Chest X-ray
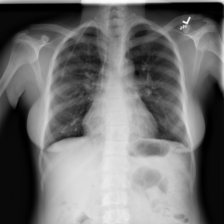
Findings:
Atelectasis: negative
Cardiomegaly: negative
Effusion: negative
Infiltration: negative
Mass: negative
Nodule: negative
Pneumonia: negative
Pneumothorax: negative
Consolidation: negative
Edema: negative
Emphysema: negative
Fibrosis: negative
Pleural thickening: negative
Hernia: negative